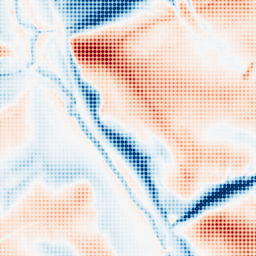
Category: classical
Decomposition family: gaussian_anisotropic
Decomposition parameters: sigma_x: 10
sigma_y: 20
Upsampling method: sinc_blackman
Upsampling parameters: scale: 8
kernel_size: 8
Upsampling scale: 8